Question: I am having difficulty displaying the following layout in flex. I have 5 boxes and I want to divide my container in two, displaying one box vertically and the other 4 vertically.

Here's my CSS:
'''
.trades, .trade-panel {
flex: 1;
}
.layout-4-5 {
flex-direction: column;
}
.layout-4-5 > div {
width: 50%;
}
'''
Then I set the basis of the fourth or last child to 100%.
'''
.layout-4-5 > div:nth-child(1) {
flex-basis: 100%;
}
'''
And here's my HTML
'''
<div class="trades layout-4-5">
<!--trade-panel are my individual boxes --->
<div class="trade-panel">
</div>
</div>
'''
Above print my layout horizontally. Considering My 'flex-direction' is 'column' and my first child or box has a 100% basis, shouldn't that print what I want? Please any help would be appreciated.
Note: Since the boxes are of equal size, the column containing the four other boxes should be longer, provided they are in the arrangement above, its ok. tq
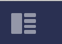
Answer: I'm not entirely clear on your question or code. But here's a general solution:
'''
flex-container-1 {
display: flex; /* establish flex container */
flex-direction: row; /* flex items will align horizontally */
justify-content: center; /* center flex items horizontally */
align-items: center; /* center flex items vertically */
/* for demo purposes only */
height: 250px;
width: 400px;
border: 1px solid #777;
background-color: lightgreen;
}
flex-container-1 > flex-item {
height: 90%;
flex: 0 0 45%; /* <flex-grow> <flex-shrink> <flex-basis> */
margin-right: 8px; /* a bit of space between the centered items */
border: 1px dashed #333;
background-color: yellow;
}
flex-container-2 {
height: 90%;
flex: 0 0 45%;
display: flex; /* flex item is now also flex container */
flex-direction: column; /* items will stack vertically */
justify-content: space-between; /* align items vertically */
}
flex-container-2 > flex-item {
flex: 0 0 22%;
border: 1px dashed #333;
background-color: yellow;
}
'''
'''
<flex-container-1><!-- main container -->
<flex-item></flex-item><!-- flex item #1 (first column) -->
<flex-container-2><!-- flex item #2 / nested flex container (second column) -->
<flex-item></flex-item>
<flex-item></flex-item>
<flex-item></flex-item>
<flex-item></flex-item>
</flex-container-2><!-- close nested container -->
</flex-container-1><!-- close main container -->
'''
## jsFiddle